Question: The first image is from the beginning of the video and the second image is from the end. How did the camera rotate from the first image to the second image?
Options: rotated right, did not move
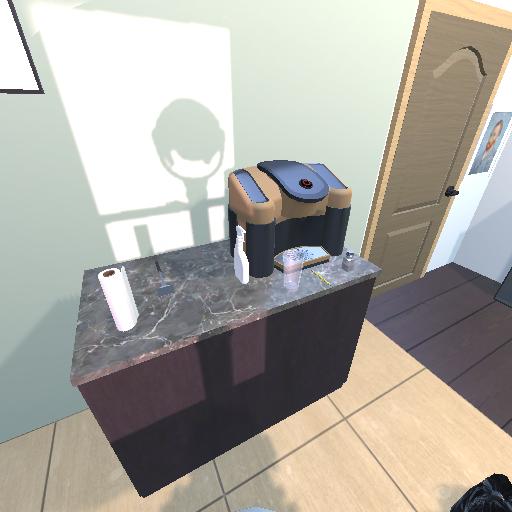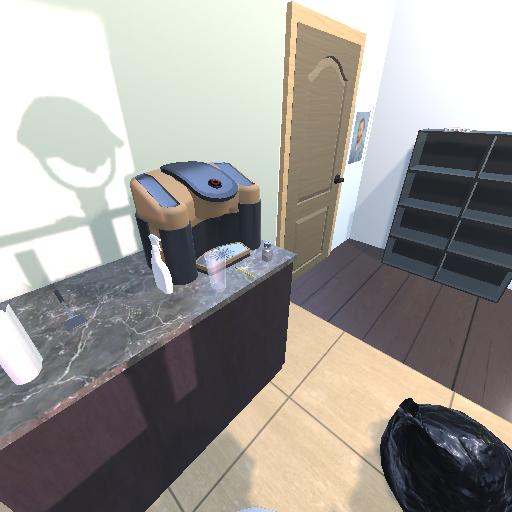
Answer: rotated right